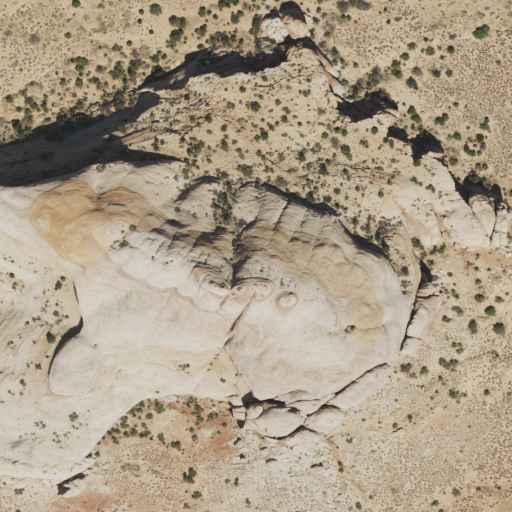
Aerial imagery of mountain in Utah named Beehive Butte containing shrub, barren land, and evergreen forest